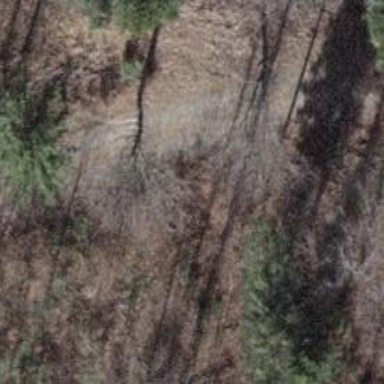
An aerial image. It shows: Unpaved track road.